Question: For a selected Java method I'm able to invoke the "Quick Documentation" option and view the JavaDoc in a popup windows. I'd like to be able to click the "View External Documentation" button (circled below), but the button is disabled. How do I enable it?

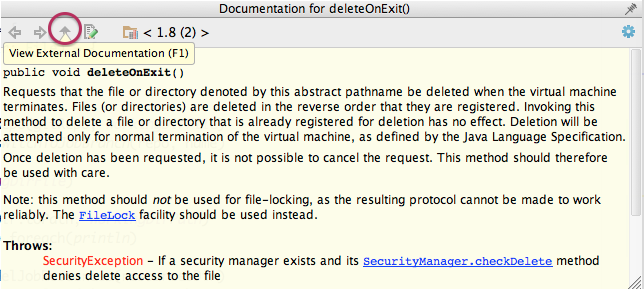
Answer: You need to specify the URL where the external documentation is located. For the JDK, it is configured under Project Structure | Platform Settings | SDKs | Documentation Paths.